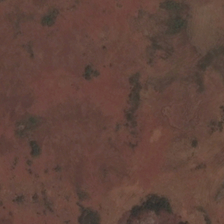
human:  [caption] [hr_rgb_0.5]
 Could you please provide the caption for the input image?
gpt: it is a piece of bareland .

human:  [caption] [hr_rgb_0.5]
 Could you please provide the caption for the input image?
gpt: it is a piece of bareland .

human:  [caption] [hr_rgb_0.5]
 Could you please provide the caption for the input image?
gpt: it is a piece of bareland .

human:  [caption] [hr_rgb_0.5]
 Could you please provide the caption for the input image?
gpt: it is a piece of bareland .

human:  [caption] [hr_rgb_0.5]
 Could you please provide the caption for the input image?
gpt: it is a piece of bareland .